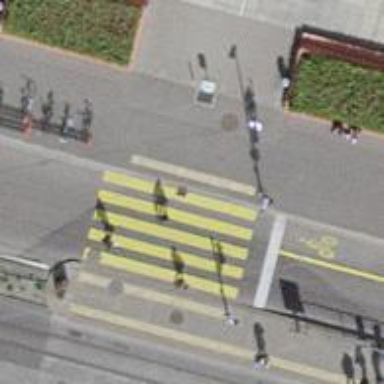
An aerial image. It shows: Road crossing with traffic signals.